Question: I have one method which is calling procedure. Below is part of the procedure:
'''
SELECT AR.alert_id AS AlertId,
AR.rule_id AS RuleId,
AR.name AS RuleName,
AR.rule_type AS RuleType,
AR.description AS Description,
(SELECT group_concat(occured_event_id separator ', ')
FROM alert_rule_event
WHERE alert_rule_id = AR.id) AS OccuredEventIds,
FROM alert_rule AR
'''
C# code:
'''
alertRuleEntity.AlertId = Convert.ToInt32(dtAlertRuleEntityList.Rows[index]["AlertId"]);
alertRuleEntity.RuleId = Convert.ToInt32(dtAlertRuleEntityList.Rows[index]["RuleId"]);
alertRuleEntity.RuleName = Convert.ToString(dtAlertRuleEntityList.Rows[index]["RuleName"]);
alertRuleEntity.RuleType = Convert.ToString(dtAlertRuleEntityList.Rows[index]["RuleType"]);
alertRuleEntity.Description = Convert.ToString(dtAlertRuleEntityList.Rows[index]["Description"]);
alertRuleEntity.OccuredEventIds = Convert.ToString(dtAlertRuleEntityList.Rows[index]["OccuredEventIds"]);
'''
It is returning values as follows:

It is able to read all column values properly. But In case of column 'OccuredEventIds' it is giving value as 'System.Byte[]' rather than its actual value. What could be the problem?
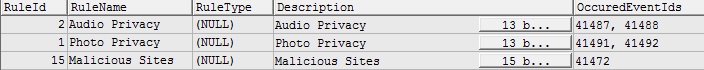
Answer: After making following change to my procedure it worked:
'''
(SELECT group_concat(CONVERT(occured_event_id, CHAR(8)) separator ', ')
FROM alert_rule_event
WHERE alert_rule_id = AR.id) AS OccuredEventIds
'''